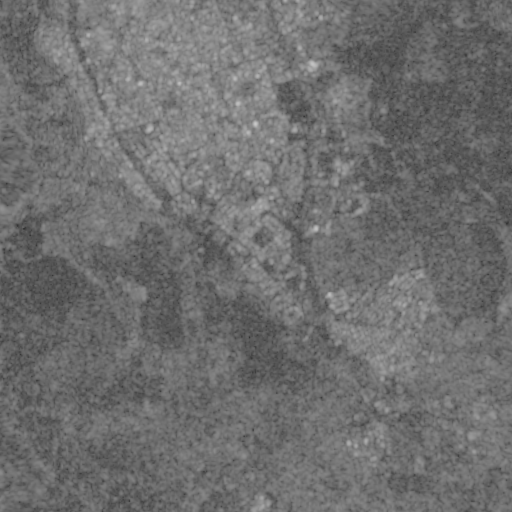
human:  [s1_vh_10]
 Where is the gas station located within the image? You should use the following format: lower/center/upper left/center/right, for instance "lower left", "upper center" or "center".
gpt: The gas station is located in the center of the image.
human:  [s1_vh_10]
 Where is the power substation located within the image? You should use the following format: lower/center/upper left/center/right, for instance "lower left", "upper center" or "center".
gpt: The power substation is located in the lower right of the image.
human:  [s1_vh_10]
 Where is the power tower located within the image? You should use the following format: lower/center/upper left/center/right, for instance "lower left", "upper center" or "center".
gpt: The power tower is located in the lower right of the image.
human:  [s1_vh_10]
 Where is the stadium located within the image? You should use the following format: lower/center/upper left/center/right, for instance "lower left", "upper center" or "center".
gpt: The stadium is located in the upper center of the image.
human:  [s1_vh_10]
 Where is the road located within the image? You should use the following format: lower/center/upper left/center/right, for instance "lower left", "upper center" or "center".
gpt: There is no road in the image.

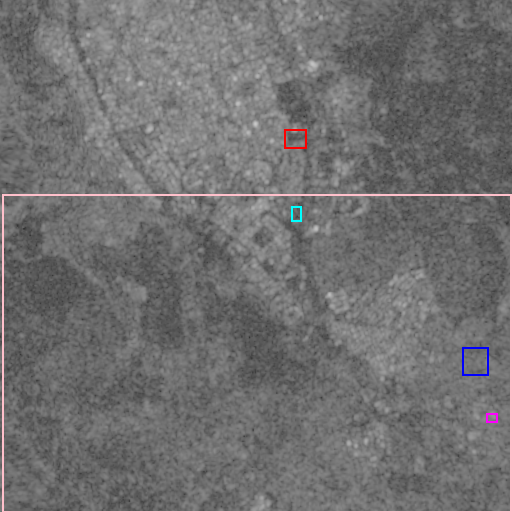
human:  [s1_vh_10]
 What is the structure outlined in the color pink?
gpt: The structure outlined in pink is a crop field.
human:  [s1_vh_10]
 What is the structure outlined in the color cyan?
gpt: The structure outlined in cyan is a gas station.
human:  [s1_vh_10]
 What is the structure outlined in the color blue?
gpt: The structure outlined in blue is a park.
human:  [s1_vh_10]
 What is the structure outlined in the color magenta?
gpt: The structure outlined in magenta is a power substation.
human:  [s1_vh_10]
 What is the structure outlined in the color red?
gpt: The structure outlined in red is a stadium.
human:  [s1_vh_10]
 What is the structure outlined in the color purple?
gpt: There is no purple outline.